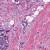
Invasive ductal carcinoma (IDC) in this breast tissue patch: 1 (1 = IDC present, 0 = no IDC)